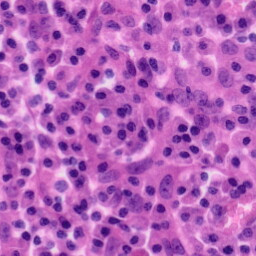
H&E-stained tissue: Tonsil